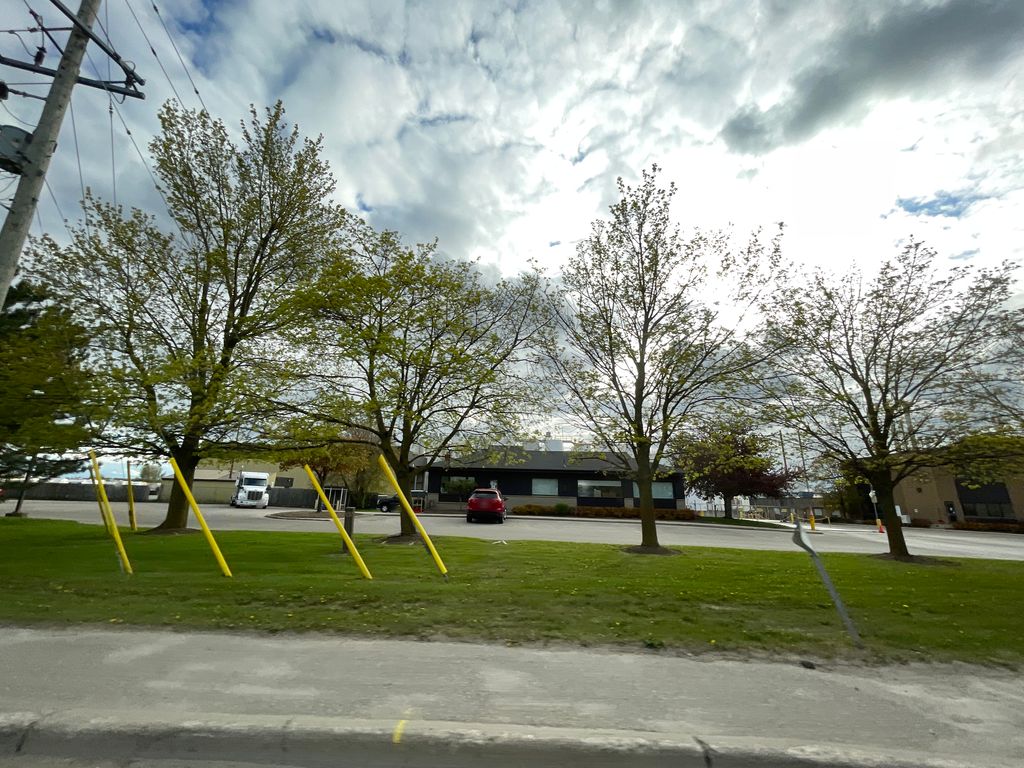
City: kitchener-waterloo